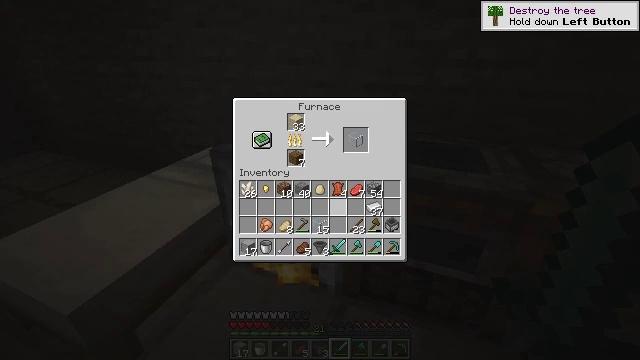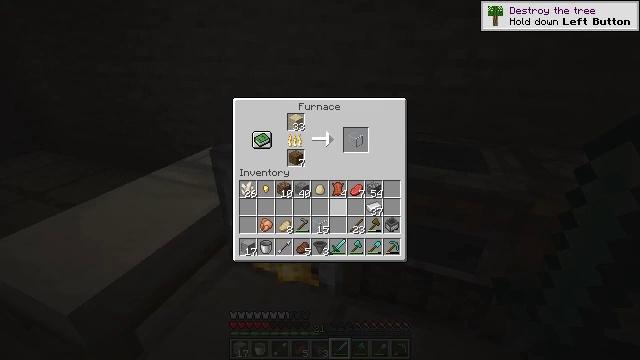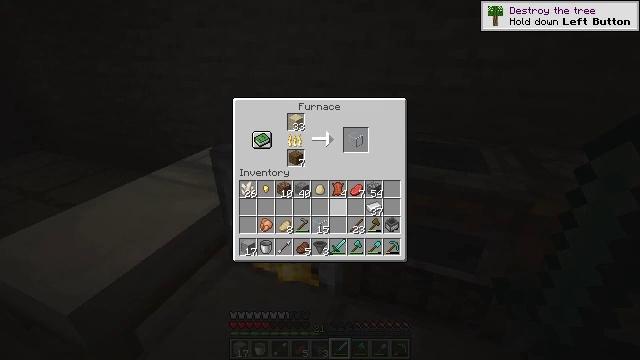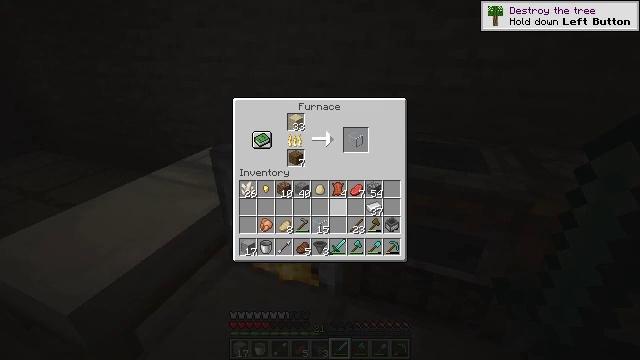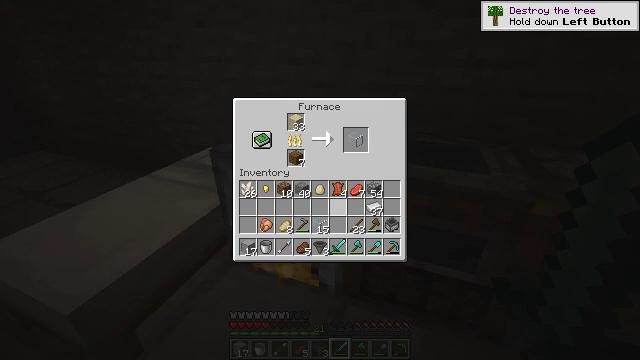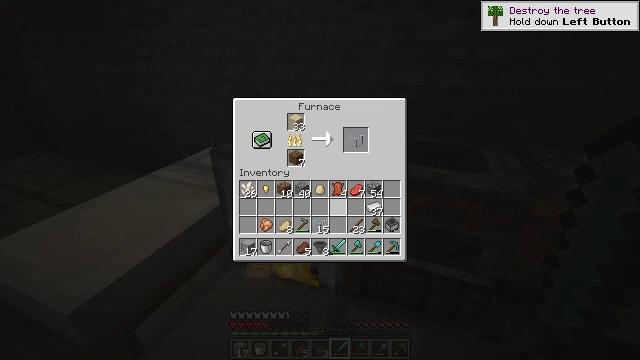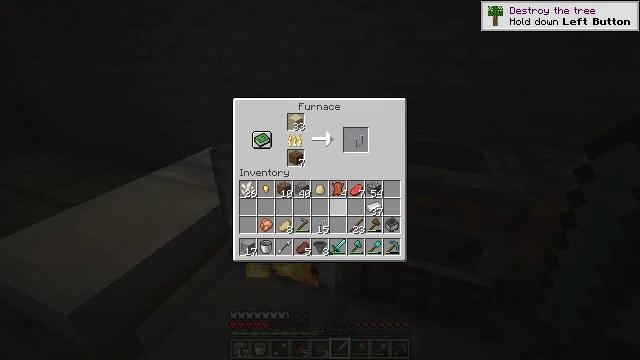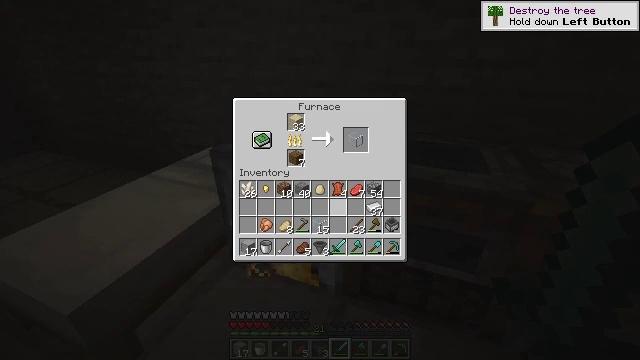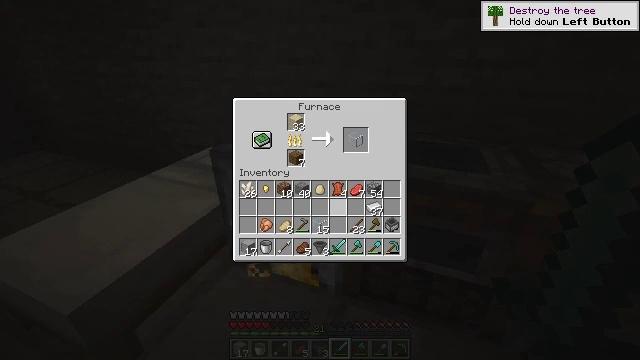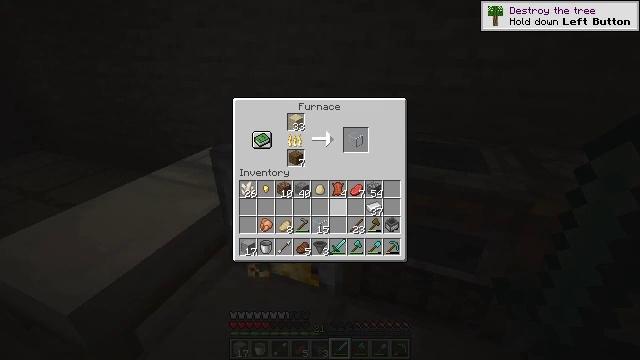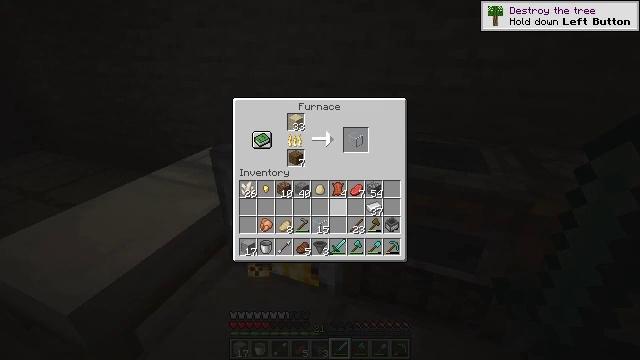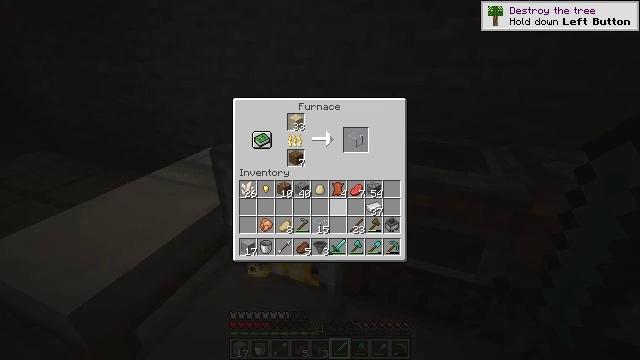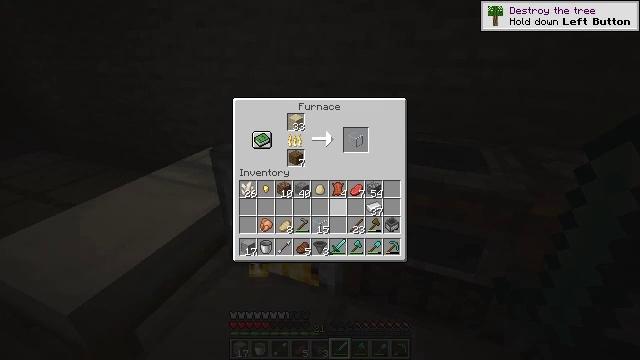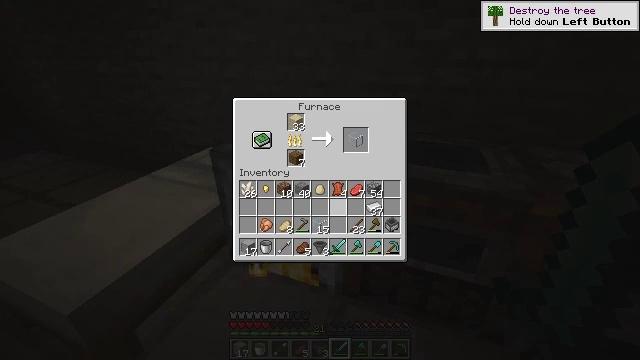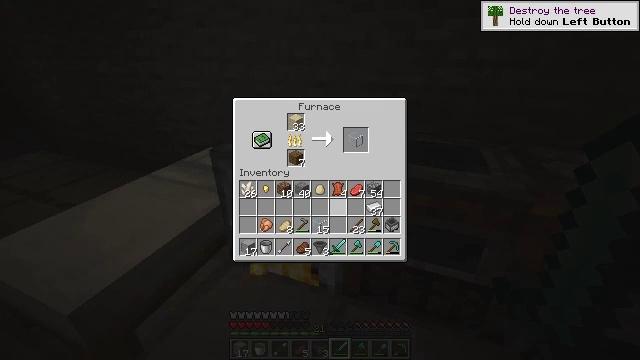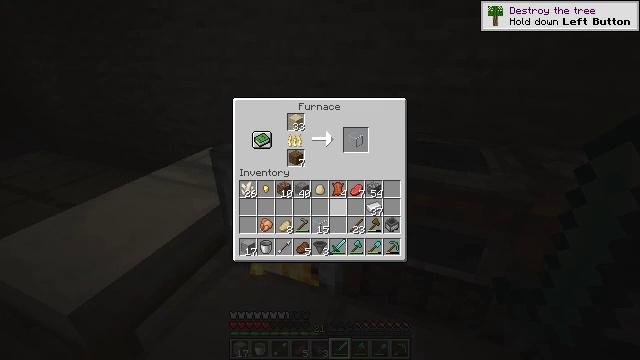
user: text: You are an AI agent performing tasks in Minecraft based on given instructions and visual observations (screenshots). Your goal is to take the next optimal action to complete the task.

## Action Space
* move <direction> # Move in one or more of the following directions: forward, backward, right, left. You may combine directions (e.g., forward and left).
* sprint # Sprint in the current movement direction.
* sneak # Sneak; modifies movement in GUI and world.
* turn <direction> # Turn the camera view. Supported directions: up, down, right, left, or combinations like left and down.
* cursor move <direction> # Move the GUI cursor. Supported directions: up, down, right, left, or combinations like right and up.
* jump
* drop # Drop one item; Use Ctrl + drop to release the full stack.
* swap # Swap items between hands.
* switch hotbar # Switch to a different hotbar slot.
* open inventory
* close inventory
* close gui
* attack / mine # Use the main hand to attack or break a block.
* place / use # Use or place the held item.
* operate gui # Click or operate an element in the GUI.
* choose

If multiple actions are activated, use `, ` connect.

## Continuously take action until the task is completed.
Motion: motion action
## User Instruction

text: Break the large fern to clear the space.
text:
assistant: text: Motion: no_op
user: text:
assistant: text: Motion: no_op
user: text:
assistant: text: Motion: no_op
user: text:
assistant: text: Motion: no_op
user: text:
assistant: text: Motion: no_op
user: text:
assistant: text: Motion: no_op
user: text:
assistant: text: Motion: no_op
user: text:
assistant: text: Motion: no_op
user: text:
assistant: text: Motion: no_op
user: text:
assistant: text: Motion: no_op
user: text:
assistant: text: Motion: no_op
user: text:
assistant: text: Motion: no_op
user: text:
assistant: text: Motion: no_op
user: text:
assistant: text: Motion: no_op
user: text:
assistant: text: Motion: no_op
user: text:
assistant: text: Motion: no_op
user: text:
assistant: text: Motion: no_op
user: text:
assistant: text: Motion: no_op
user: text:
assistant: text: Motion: no_op
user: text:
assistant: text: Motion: no_op
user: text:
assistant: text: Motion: no_op
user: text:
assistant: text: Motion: no_op
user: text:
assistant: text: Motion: no_op
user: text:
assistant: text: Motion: no_op
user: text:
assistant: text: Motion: no_op
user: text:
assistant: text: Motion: no_op
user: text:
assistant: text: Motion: no_op
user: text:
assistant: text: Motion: no_op
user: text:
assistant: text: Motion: no_op
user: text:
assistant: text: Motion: no_op